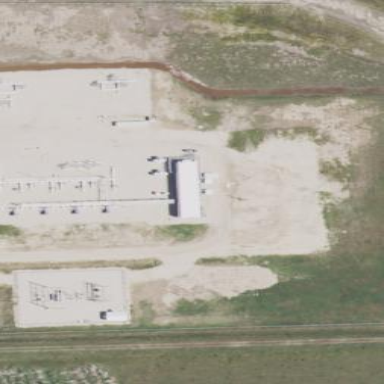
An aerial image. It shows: Industrial area with oil pumping substation. The area is enclosed by fence.